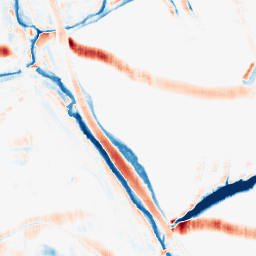
Category: morphological
Decomposition family: morphological_rect
Decomposition parameters: operation: average
width: 10
height: 20
Upsampling method: sinc_hamming
Upsampling parameters: scale: 8
kernel_size: 16
Upsampling scale: 8